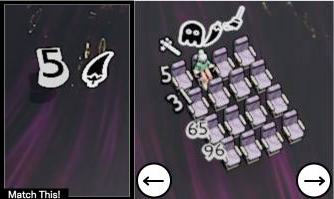
Task: seats
Answer: no